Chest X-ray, PA view. Patient: 36 years old, sex M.
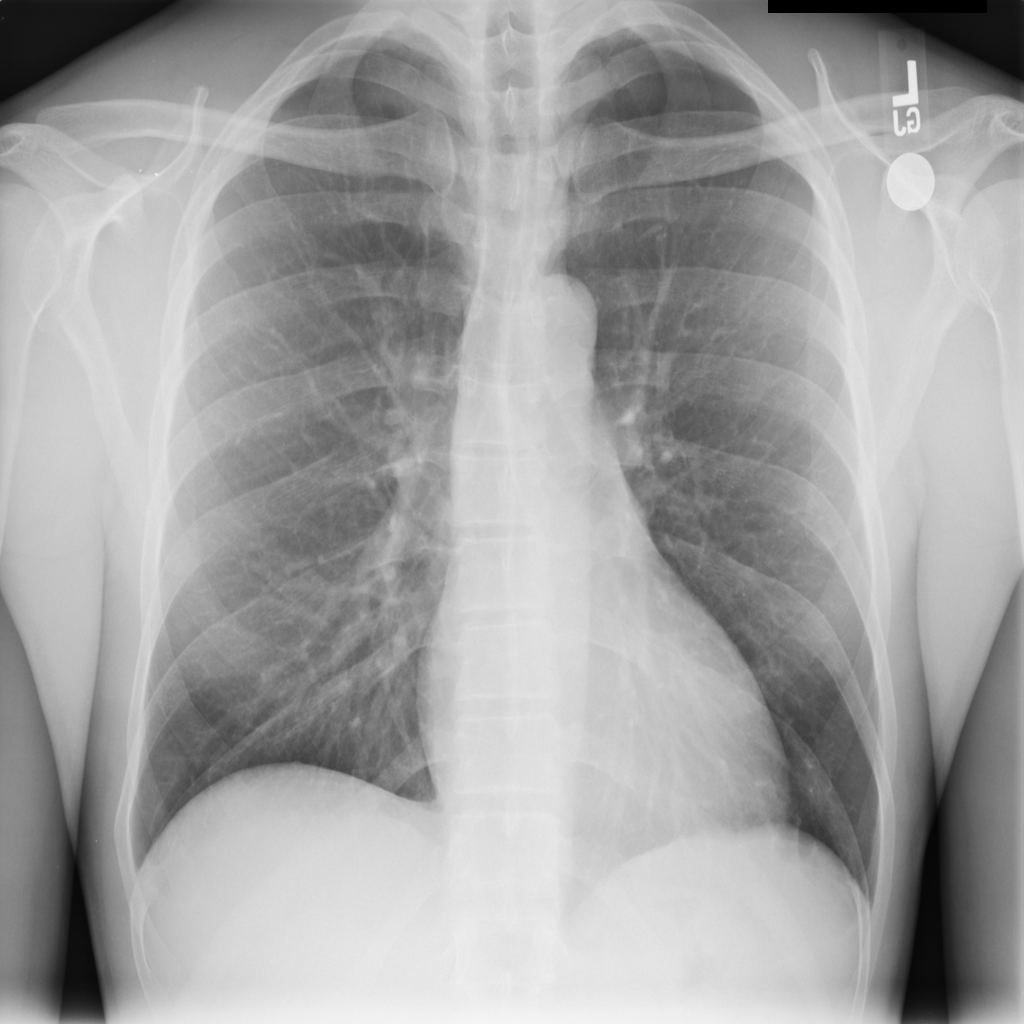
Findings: No Finding